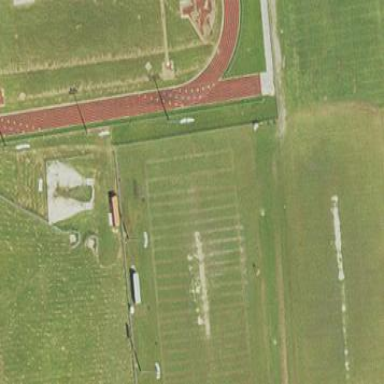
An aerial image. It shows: Grass pitch designated for American football in leisure land area.